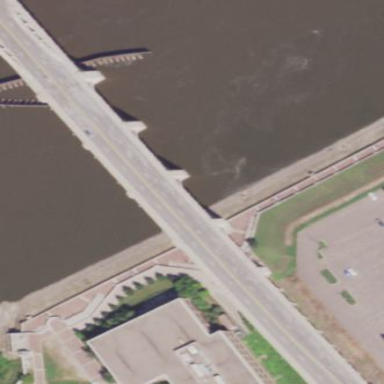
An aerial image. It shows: Man-made bridge.